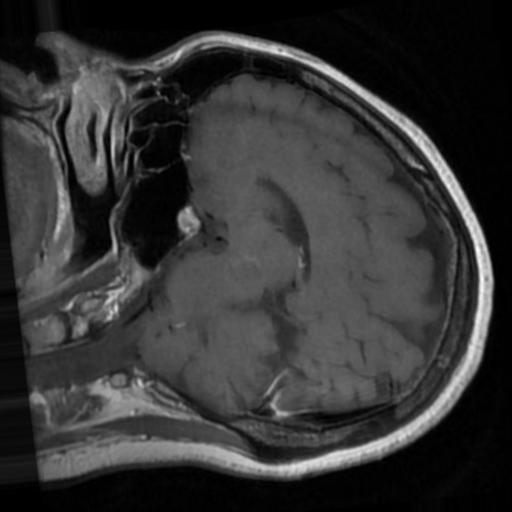
Label: brain_tumor